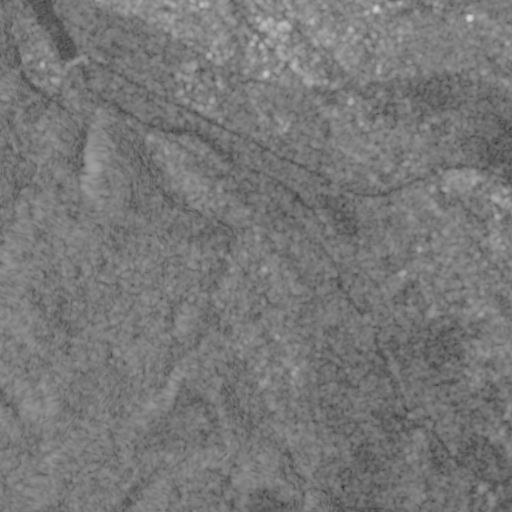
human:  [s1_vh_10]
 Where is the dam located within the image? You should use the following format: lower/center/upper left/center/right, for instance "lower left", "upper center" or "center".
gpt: The dam is located in the upper left of the image.
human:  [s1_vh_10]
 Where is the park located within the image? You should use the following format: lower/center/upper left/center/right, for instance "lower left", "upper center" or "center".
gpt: The park is located in the upper left of the image.
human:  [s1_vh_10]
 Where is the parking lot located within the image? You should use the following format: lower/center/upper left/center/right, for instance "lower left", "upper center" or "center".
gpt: The parking lot is located in the upper of the image.
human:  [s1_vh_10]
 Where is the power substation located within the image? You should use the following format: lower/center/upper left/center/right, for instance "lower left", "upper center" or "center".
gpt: The power substation is located in the upper right of the image.
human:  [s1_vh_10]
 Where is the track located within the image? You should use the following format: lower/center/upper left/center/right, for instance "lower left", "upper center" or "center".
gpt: There is no track in the image.

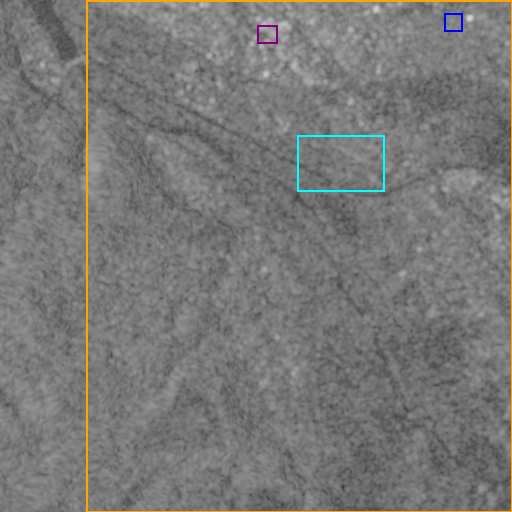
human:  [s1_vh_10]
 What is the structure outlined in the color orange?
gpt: The structure outlined in orange is a crop field.
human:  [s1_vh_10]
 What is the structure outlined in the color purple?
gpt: The structure outlined in purple is a parking lot.
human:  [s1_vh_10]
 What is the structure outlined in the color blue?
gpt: The structure outlined in blue is a power substation.
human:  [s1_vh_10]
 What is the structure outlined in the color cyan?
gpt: The structure outlined in cyan is a wastewater plant.
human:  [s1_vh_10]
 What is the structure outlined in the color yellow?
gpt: There is no yellow outline.